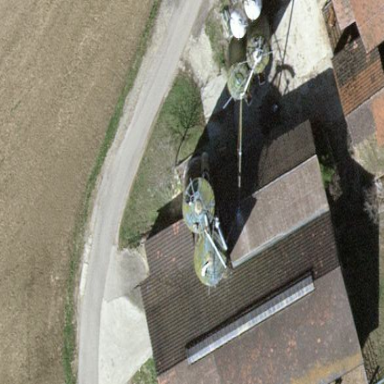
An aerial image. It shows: Gabled roof on farm auxiliary building.